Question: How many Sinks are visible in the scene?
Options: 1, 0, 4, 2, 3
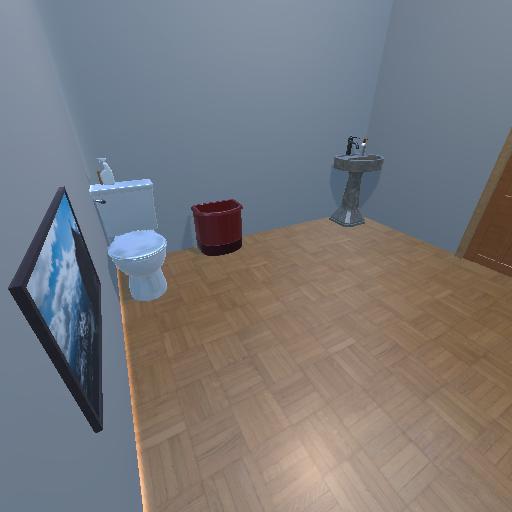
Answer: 1